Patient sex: M
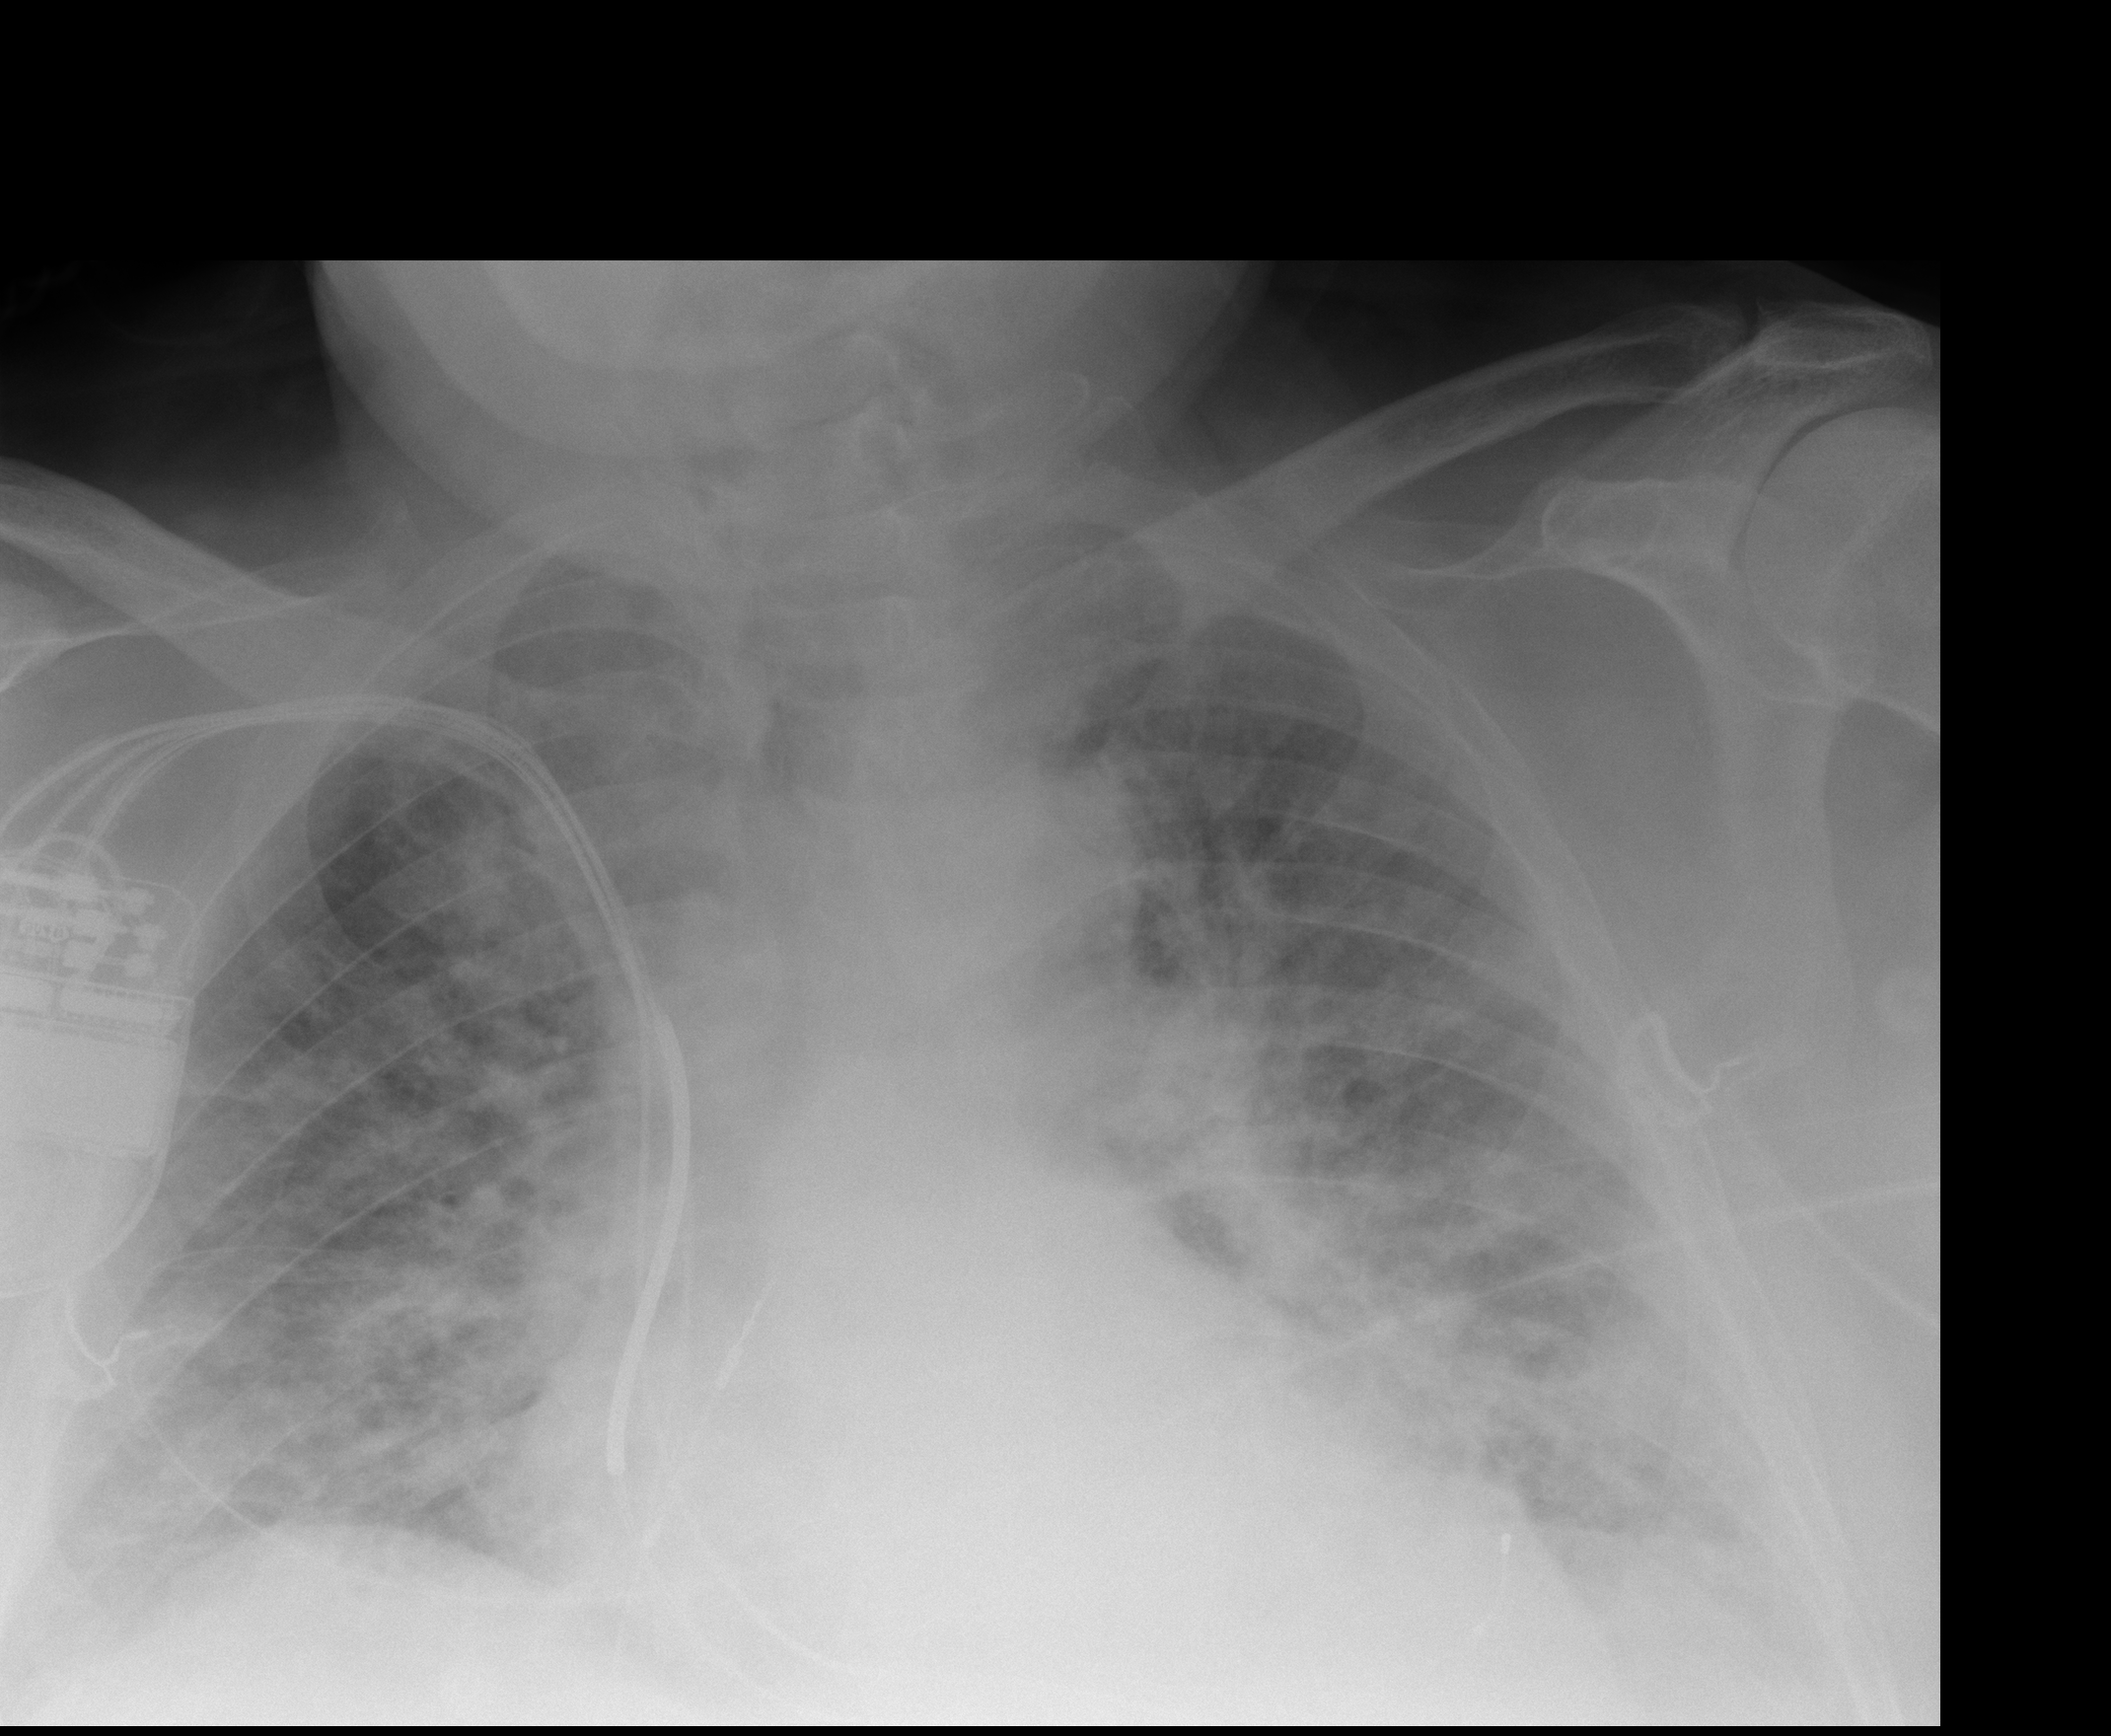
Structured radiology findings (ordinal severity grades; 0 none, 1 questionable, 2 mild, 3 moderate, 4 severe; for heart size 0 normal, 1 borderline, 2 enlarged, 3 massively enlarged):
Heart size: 2
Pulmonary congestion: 3
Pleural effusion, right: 2
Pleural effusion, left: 2
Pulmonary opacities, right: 2
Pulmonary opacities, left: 2
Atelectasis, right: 2
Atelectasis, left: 2